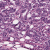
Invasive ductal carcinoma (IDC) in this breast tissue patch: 1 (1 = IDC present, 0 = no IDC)